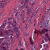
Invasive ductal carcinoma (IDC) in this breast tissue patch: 1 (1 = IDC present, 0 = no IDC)